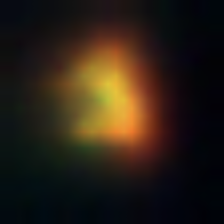
Taxon: NanoPlankton
Group: Other